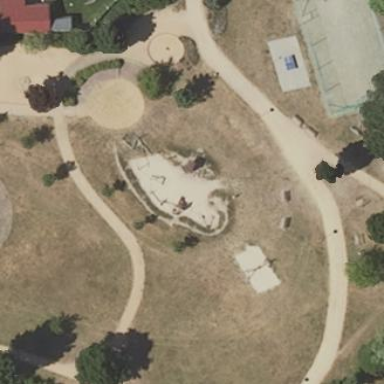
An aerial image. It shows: Unpaved playground with playground theme.